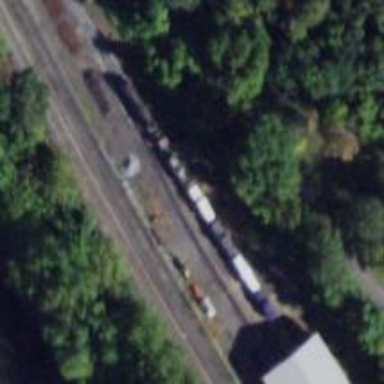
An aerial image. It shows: Rail spur service.